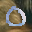
Label: 0